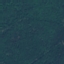
Land use / land cover: Forest